Field crop: maize
Growth stage: 2
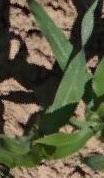
Species: maize